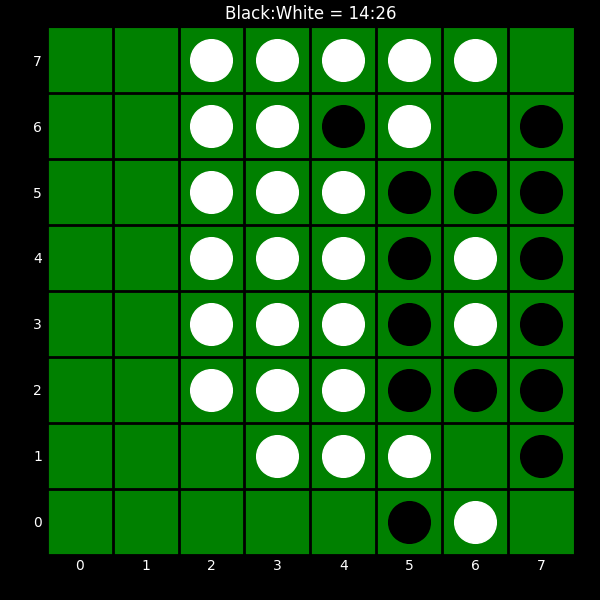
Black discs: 14
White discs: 26